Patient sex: F
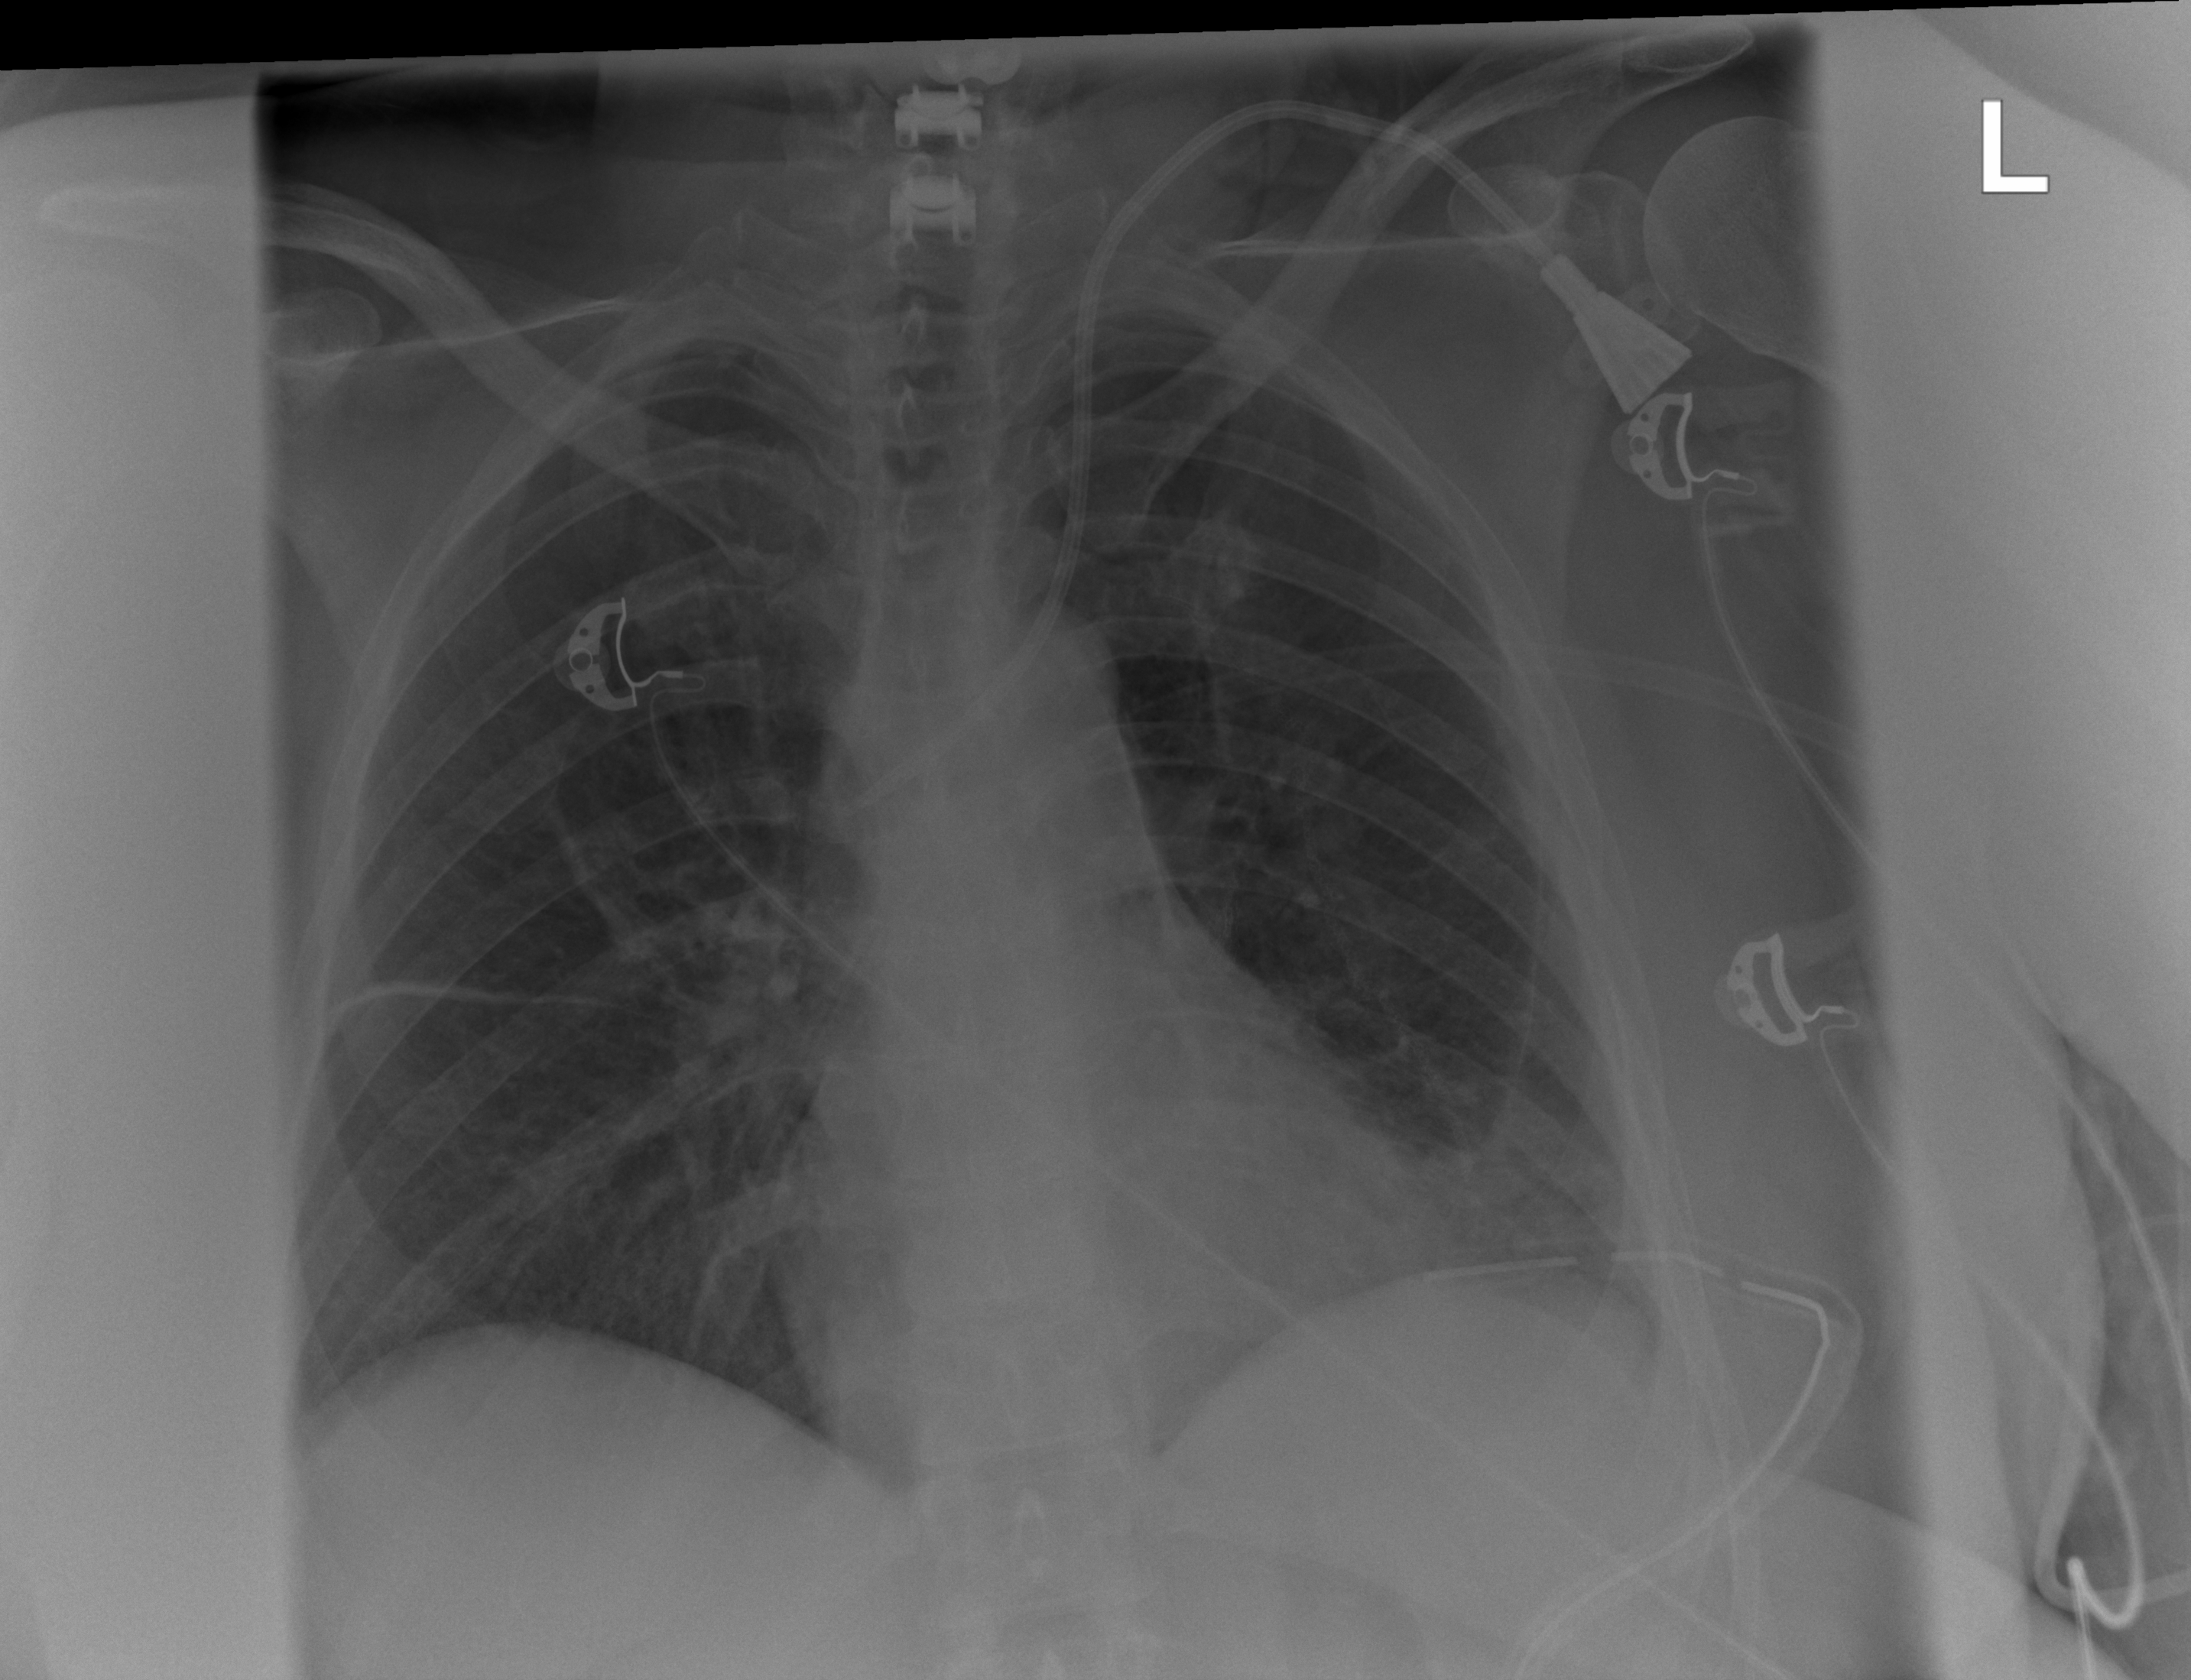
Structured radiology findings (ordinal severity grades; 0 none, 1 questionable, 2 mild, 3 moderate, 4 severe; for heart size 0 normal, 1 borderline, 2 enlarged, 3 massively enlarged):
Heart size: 0
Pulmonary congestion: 0
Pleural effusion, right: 1
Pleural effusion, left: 2
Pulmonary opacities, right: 1
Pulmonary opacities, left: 2
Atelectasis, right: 2
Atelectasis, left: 2